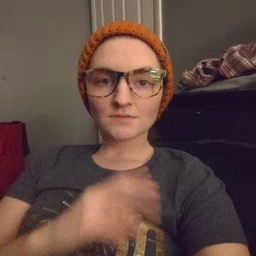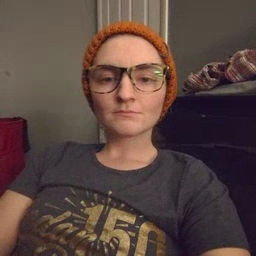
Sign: water